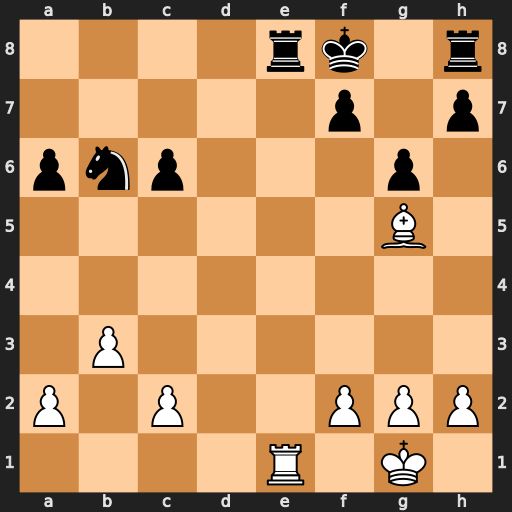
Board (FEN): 4rk1r/5p1p/pnp3p1/6B1/8/1P6/P1P2PPP/4R1K1
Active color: w
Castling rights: -
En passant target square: -
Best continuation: Bh6+ Kg8 Rxe8#